Question: I have a 'CardView' like this, but there is a white line at the bottom where there shouldn't be. Any idea what could be causing this?

Here is the code!
'''
<android.support.v7.widget.CardView
android:id="@+id/card_view"
android:layout_width="match_parent"
android:layout_height="0dp"
android:layout_weight="5"
app:cardCornerRadius="4dp"
android:layout_margin="5dp">
<ListView
android:id="@+id/home_list_listview"
android:layout_width="match_parent"
android:layout_height="match_parent"
android:divider="@null"
android:dividerHeight="0dp"
android:drawSelectorOnTop="true"
android:orientation="vertical"
tools:listitem="@layout/home_list_item"/>
</android.support.v7.widget.CardView>
'''
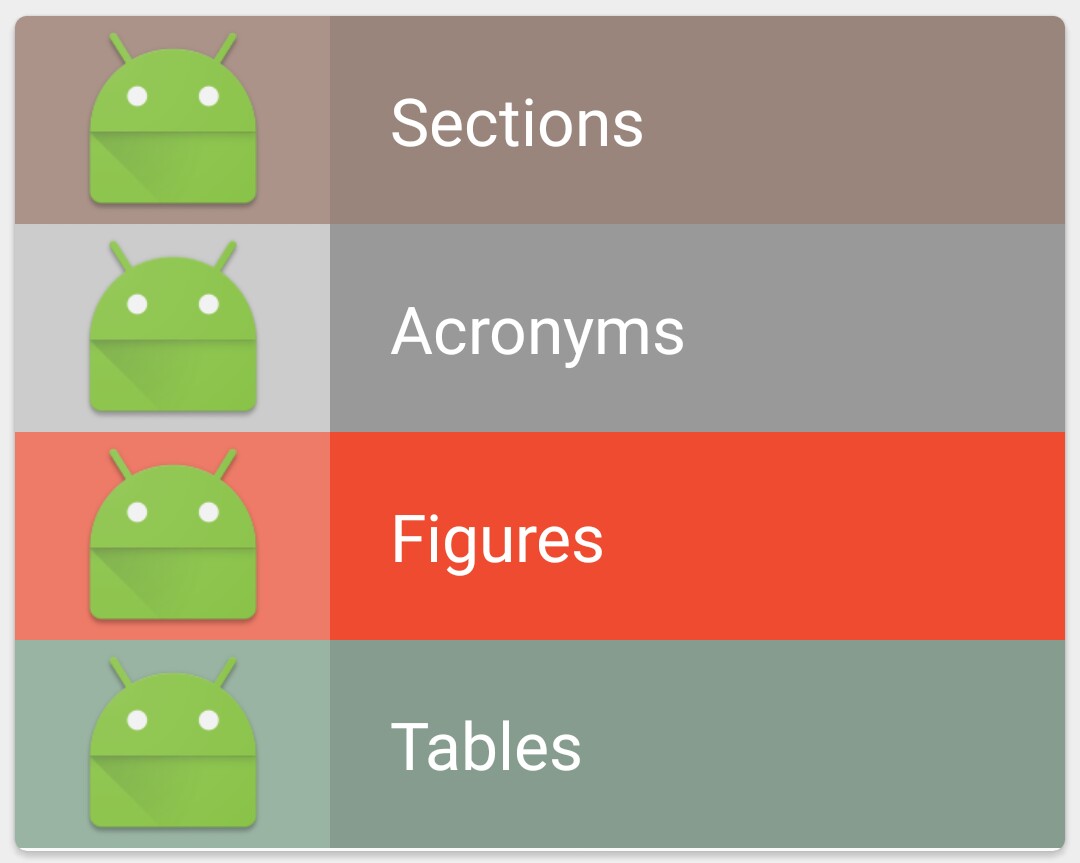
Answer: > I am programmatically setting the height of each element in the listview. So the list view's total height / 4. I'm guessing the issue is that when the listview's pixel count isn't evenly divisible by 4, I have an extra 1-2 pixels that don't get colored.
Agreed.
I would recommend not using 'ListView', but instead just having four rows as views in the vertical 'LinearLayout', each with a weight of 1 to evenly divide the space.
Or, adjust your size calculations to take the leftover pixels into account, allocating them to rows as needed.